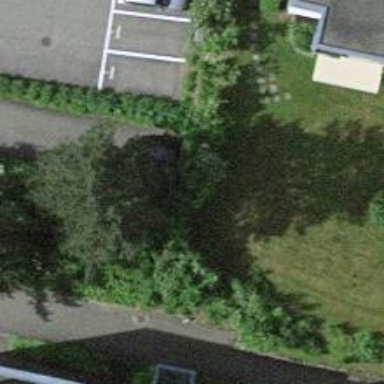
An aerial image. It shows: Group of garages.